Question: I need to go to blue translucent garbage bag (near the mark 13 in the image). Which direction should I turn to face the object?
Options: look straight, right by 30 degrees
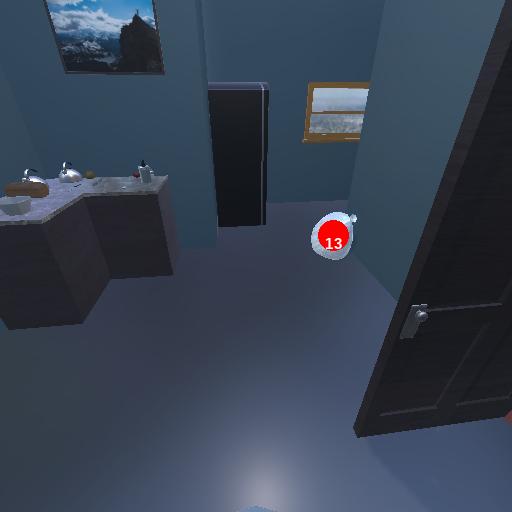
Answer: look straight